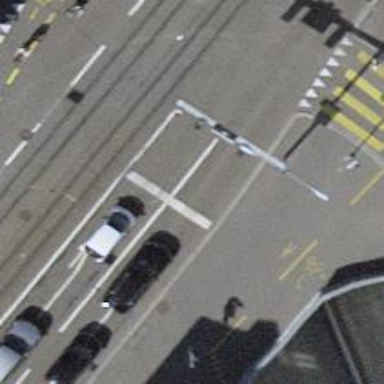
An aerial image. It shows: Road with traffic signals.